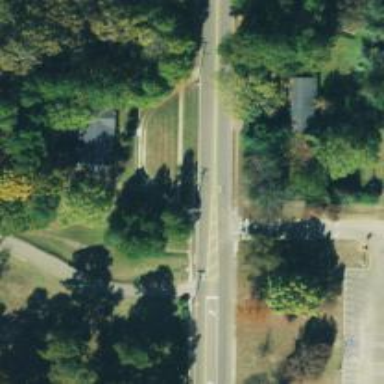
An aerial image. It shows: Marked road crossing.